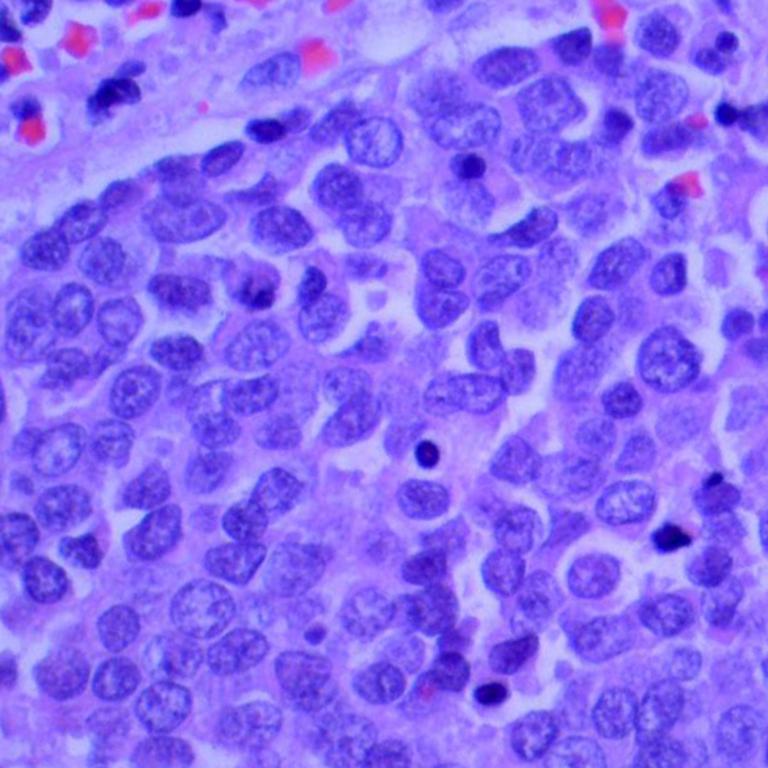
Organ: lung
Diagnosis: squamous carcinomas